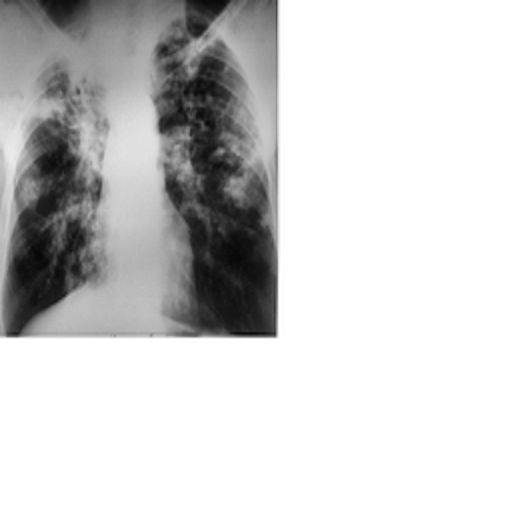
Finding: TUBERCULOSIS